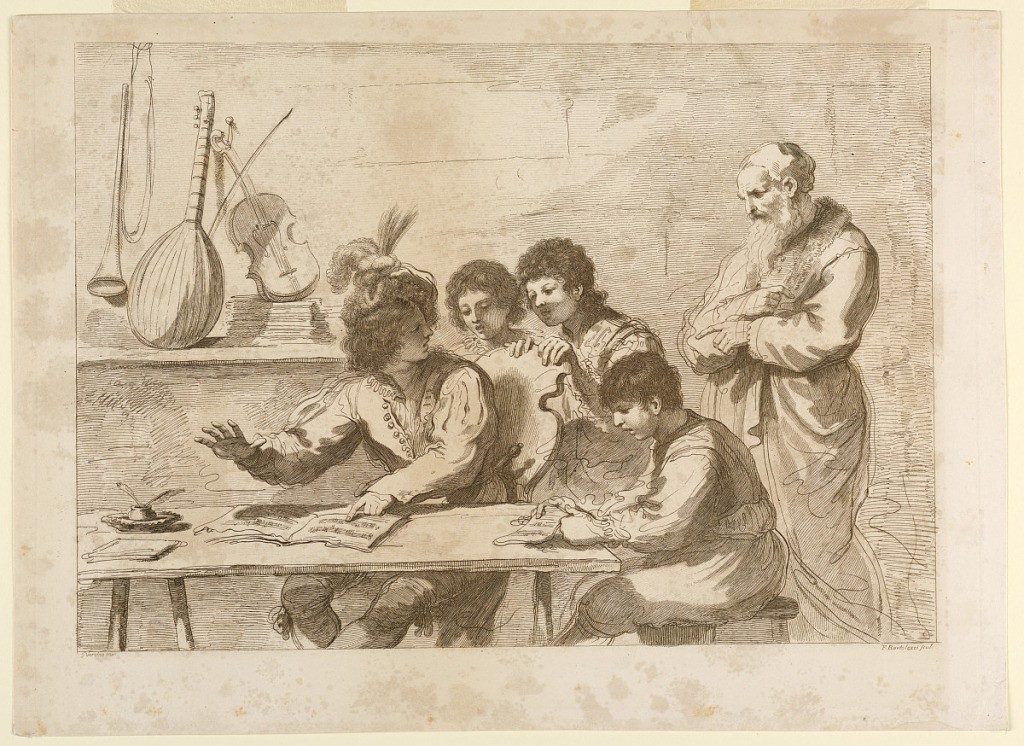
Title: A Vocal Concert
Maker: Francesco Bartolozzi, Italian, active England, 1727–1815
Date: ca. 1760–1770
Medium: Engraving in brown ink on white paper
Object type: Print
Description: Four boys, grouped around a table; two are seated with music in front of them. An old man, right, points to the instruments - mandoline, violin and a brass instrument on a shelf attached to the wall.